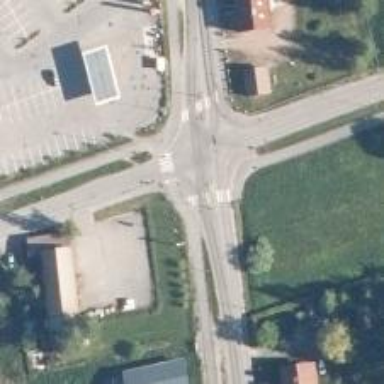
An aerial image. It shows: Asphalt cycleway with uncontrolled zebra crossing. There is crossing island as well.